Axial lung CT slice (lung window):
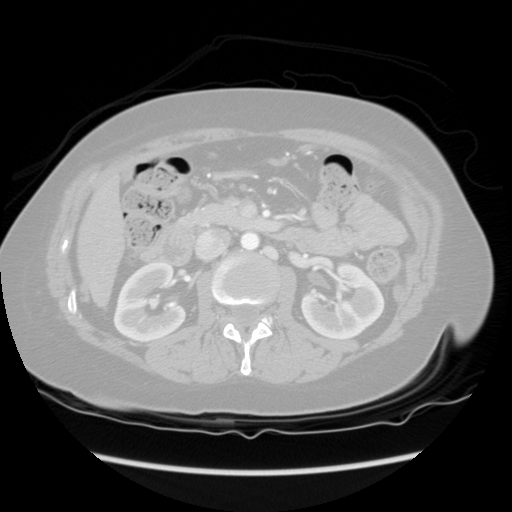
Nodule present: no